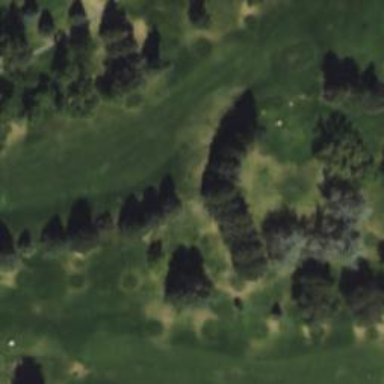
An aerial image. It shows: View of golf hole.